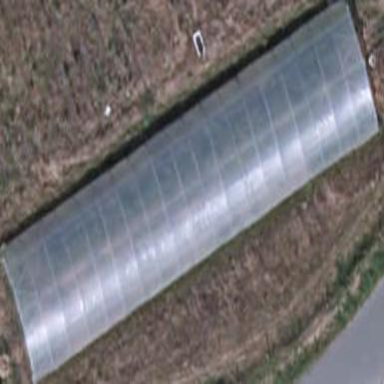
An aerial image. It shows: Greenhouse.